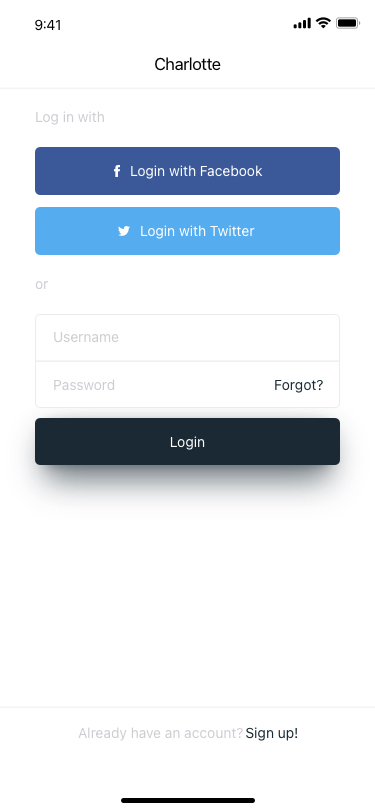
Text in this UI design:
Sign up!
Already have an account?
Login
Password
Forgot?
Username
or
Login with Twitter
Login with Facebook
Log in with
Charlotte